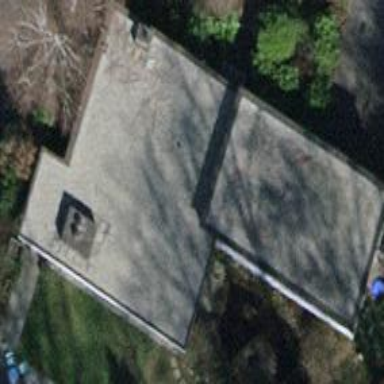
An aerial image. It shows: Building with flat roof.